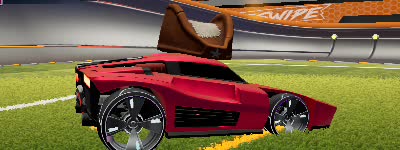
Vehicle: breakout